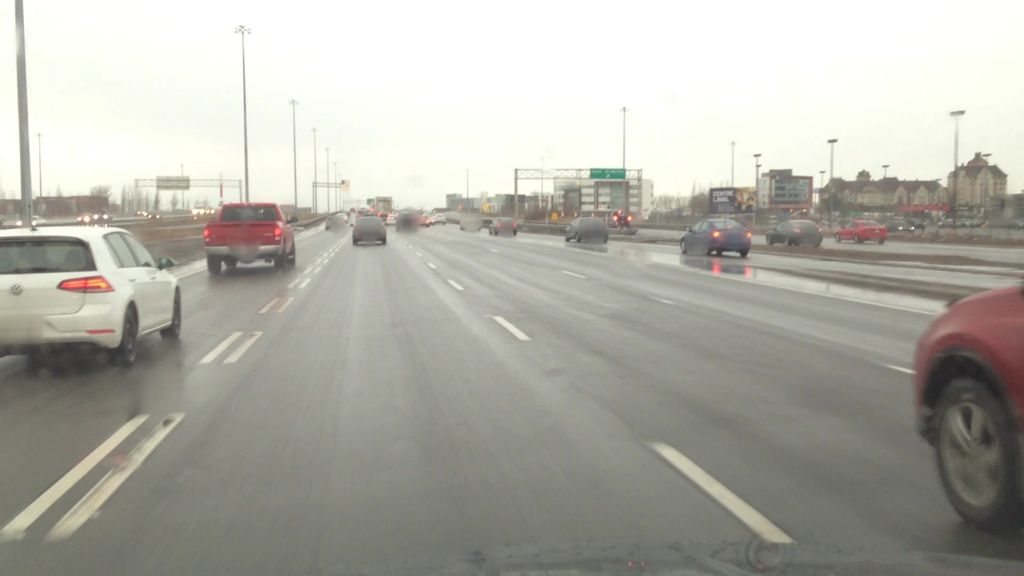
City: montreal